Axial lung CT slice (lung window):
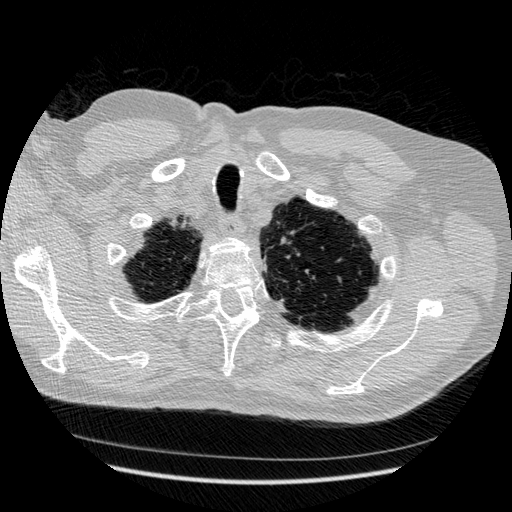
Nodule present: no